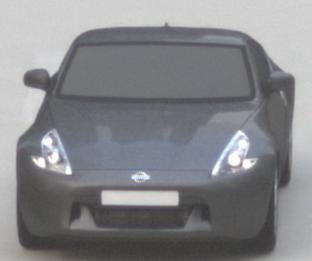
Make: Nissan
Model: 370Z Coupé
Detailed model: 370Z (Z34) Coupé
Model produced from: 2009/12
Model produced until: 2013/03
Doors: 3
Color: gray
Road condition: dry road
Daytime: morning or afternoon
Contrast: low contrast